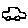
Label: car